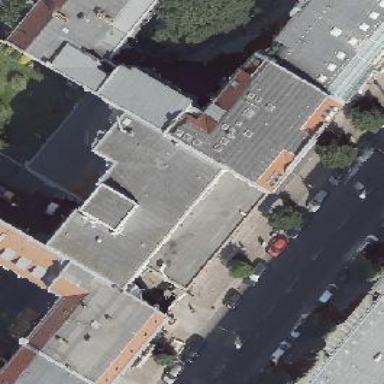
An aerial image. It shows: Part of building.